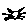
Label: cat